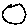
Label: moon